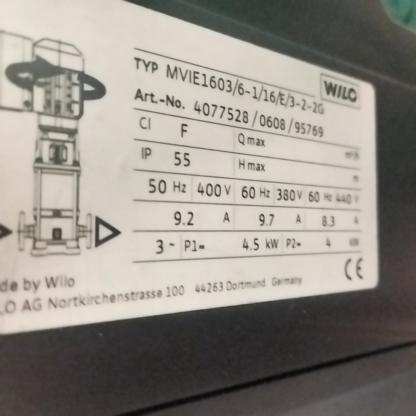
Klasa: tabliczka-znamionowa